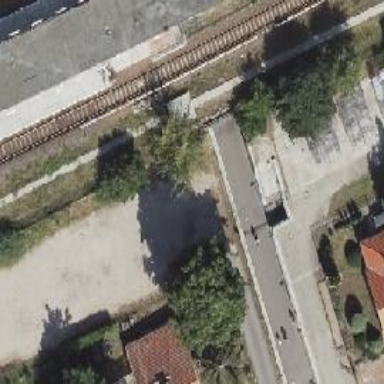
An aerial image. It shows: Asphalt footway with ramp.